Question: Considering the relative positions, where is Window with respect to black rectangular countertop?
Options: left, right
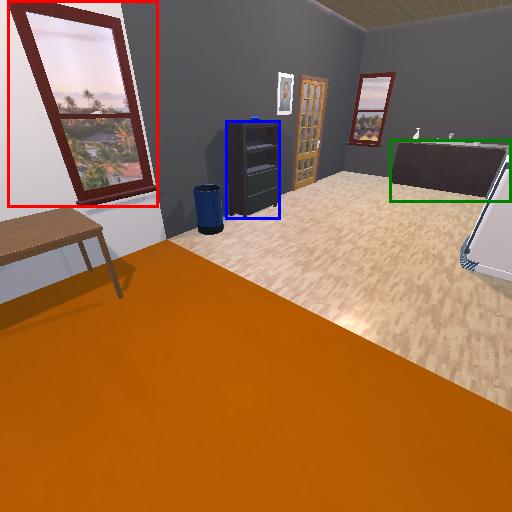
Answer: left